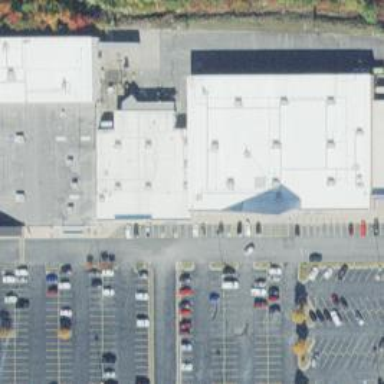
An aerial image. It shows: Retail building.